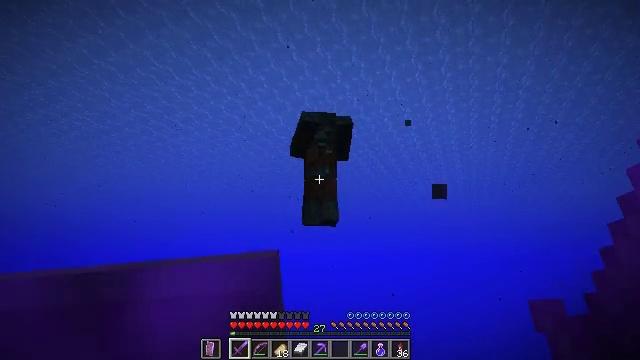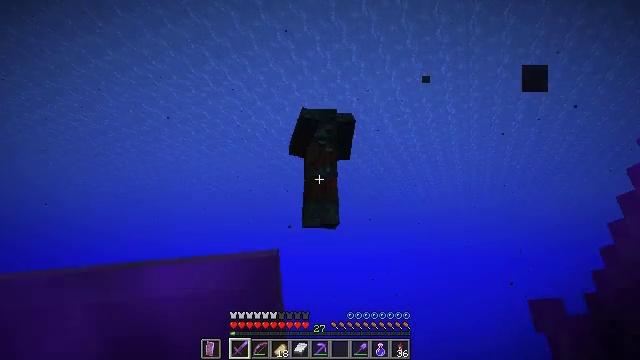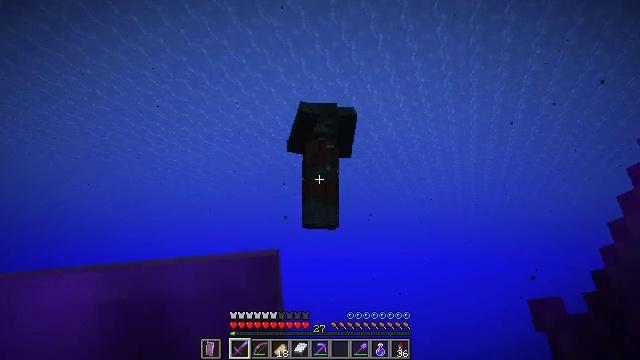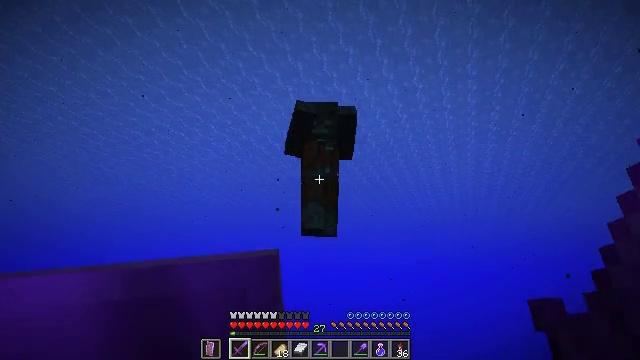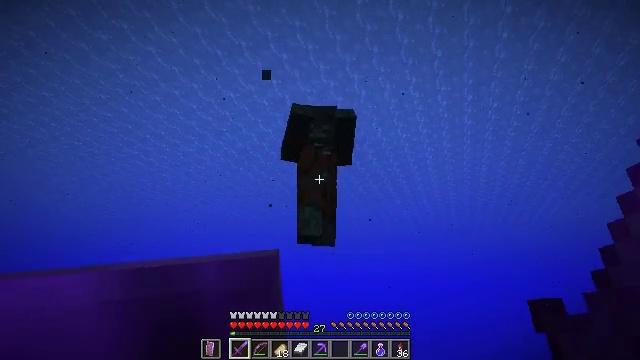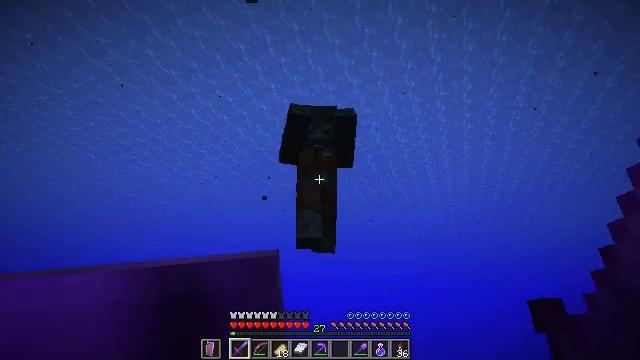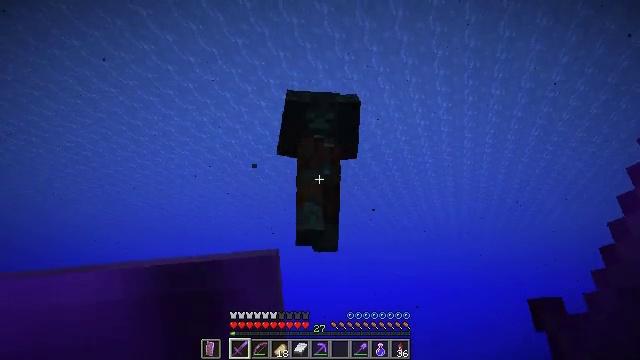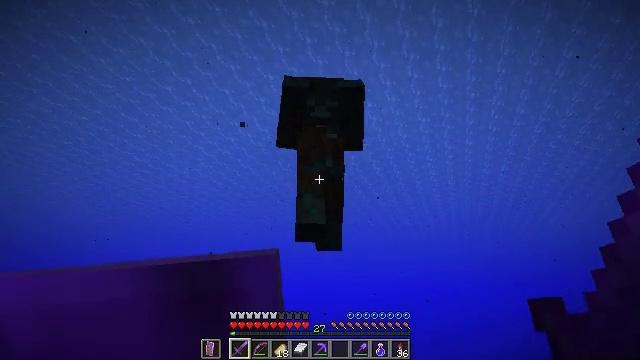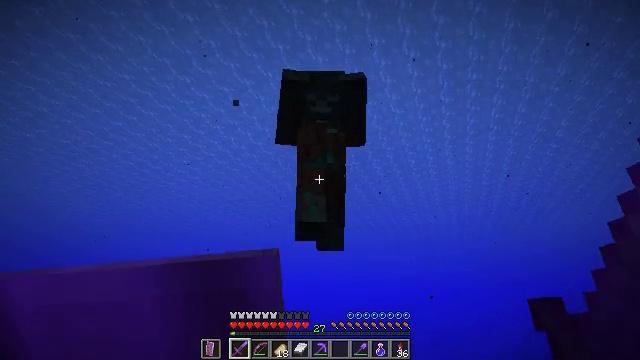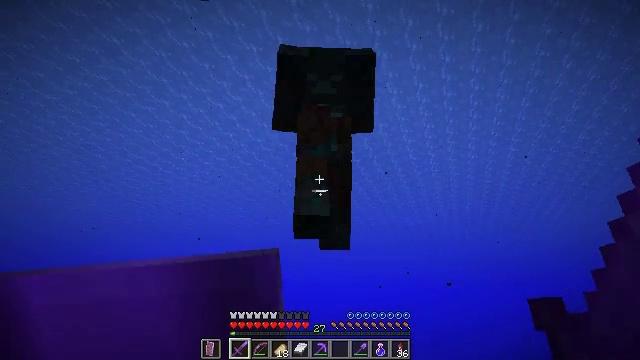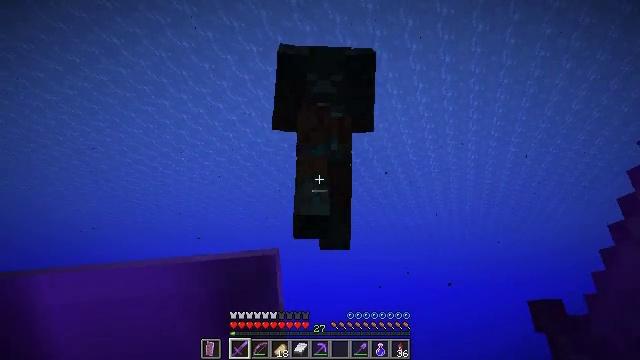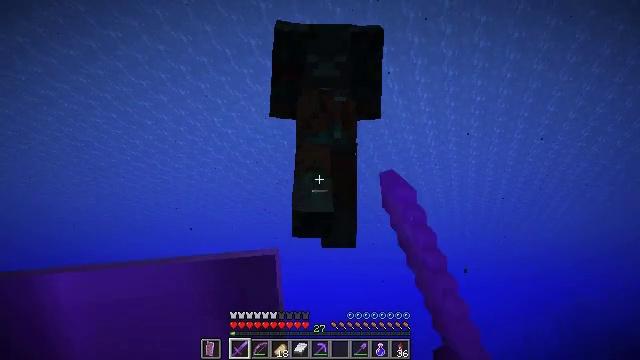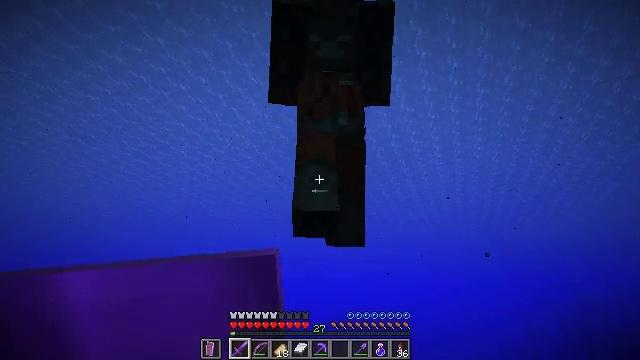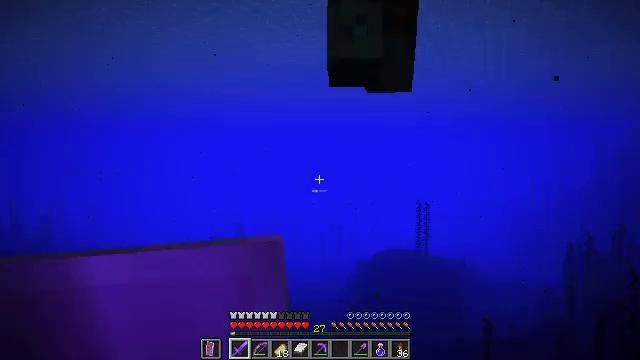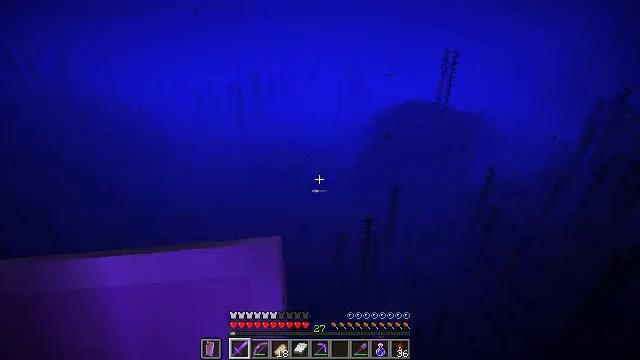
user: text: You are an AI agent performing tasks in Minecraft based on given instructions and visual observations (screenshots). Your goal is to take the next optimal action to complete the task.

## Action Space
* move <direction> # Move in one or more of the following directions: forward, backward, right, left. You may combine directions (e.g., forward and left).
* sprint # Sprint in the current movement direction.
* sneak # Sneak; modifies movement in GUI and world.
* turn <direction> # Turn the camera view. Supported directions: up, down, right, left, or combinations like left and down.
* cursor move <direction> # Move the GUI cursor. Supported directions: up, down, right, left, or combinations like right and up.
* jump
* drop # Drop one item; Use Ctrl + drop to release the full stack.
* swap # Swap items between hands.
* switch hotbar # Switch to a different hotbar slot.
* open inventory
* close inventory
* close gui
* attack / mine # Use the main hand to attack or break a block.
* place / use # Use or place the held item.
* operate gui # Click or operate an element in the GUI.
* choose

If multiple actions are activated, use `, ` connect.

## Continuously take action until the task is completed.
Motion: motion action
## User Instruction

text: Hunt the drowned.
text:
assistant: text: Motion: move forward
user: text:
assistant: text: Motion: move forward
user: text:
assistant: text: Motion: move forward, turn up
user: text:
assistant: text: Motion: move forward, turn up
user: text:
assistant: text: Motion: move forward, turn up
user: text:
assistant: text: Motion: move forward
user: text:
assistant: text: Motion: move forward
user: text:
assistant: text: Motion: move forward
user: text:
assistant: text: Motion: move forward
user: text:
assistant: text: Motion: move forward, attack / mine
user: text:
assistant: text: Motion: move forward, attack / mine
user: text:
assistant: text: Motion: attack / mine
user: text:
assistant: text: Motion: move back, turn left and down, attack / mine
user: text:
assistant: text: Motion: move back, turn left and down
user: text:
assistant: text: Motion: no_op